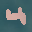
Label: 4